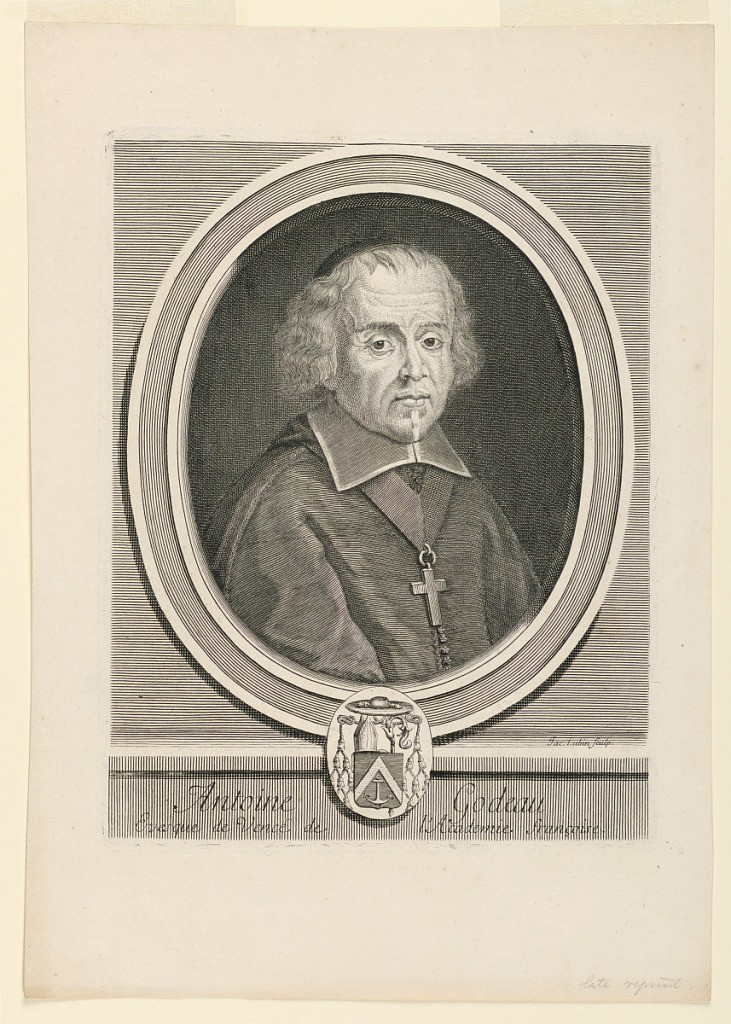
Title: Portrait of Antoine Godeau (1605-1672)
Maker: Jacques Lubin, French, 1637 - 1695
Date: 1696-1700
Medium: Engraving on paper
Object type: Print
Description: Half-length portrait in three-quarter view facing right. The sitter wears a skull-cap. The portrait is in an oval frame adorned with coat-of-arms in lower part. It stands on a moulding on which is inscribed.